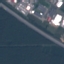
Land use / land cover: Highway